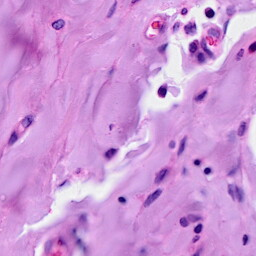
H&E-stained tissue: Breast